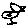
Label: bird